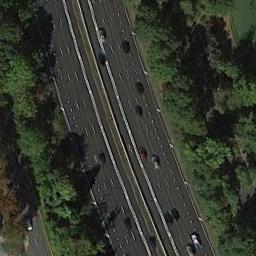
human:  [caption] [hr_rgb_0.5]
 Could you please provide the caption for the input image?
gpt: There are large green forests around the freeway and there are many cars on the freeway .

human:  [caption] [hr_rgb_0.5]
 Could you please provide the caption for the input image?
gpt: The telegraph pole cast a shadow on the highway .

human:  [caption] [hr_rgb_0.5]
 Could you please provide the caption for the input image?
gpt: The freeway goes through the forest with some cars .

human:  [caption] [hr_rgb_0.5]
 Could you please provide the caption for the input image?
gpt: The freeway with a small bend has many trees on either side of the freeway and some cars are driving on the freeway .

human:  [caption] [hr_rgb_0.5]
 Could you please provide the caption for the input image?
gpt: There are many green trees along the freeway .